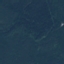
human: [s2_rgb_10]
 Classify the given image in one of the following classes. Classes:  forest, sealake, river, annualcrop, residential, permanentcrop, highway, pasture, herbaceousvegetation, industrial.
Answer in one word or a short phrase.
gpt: Forest